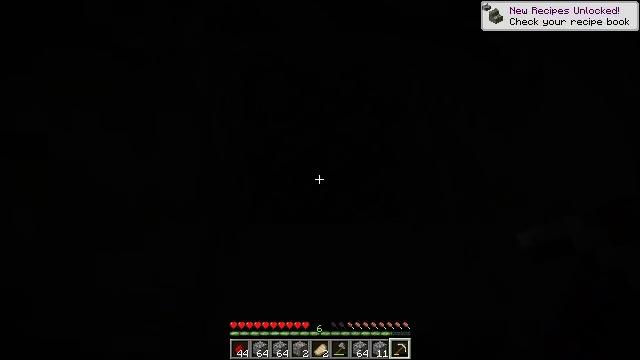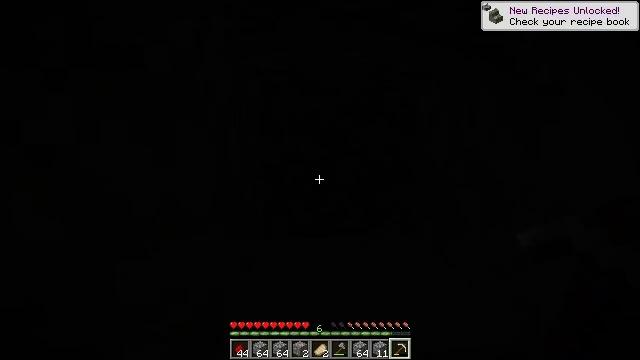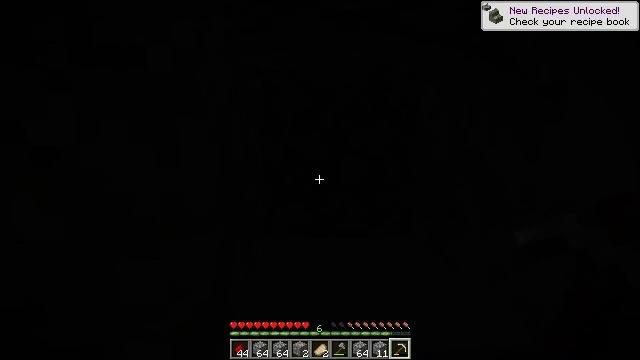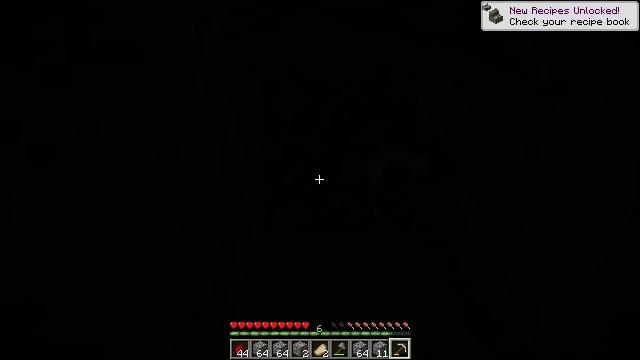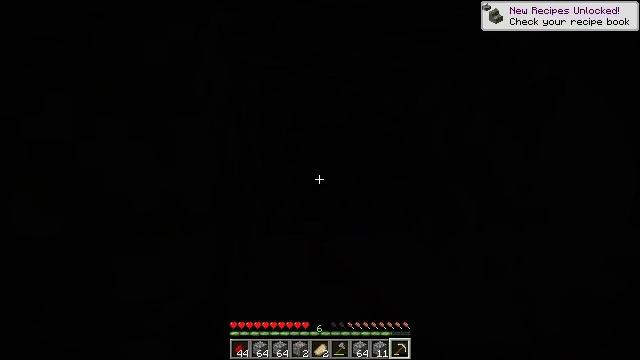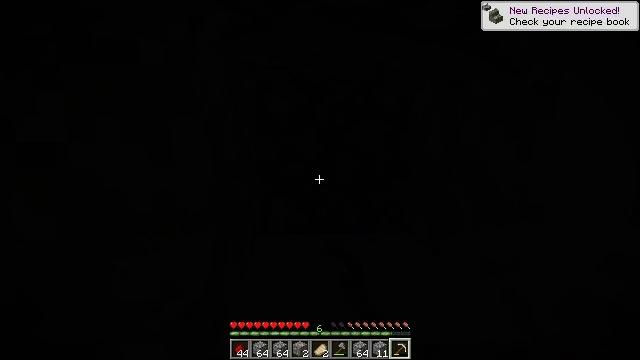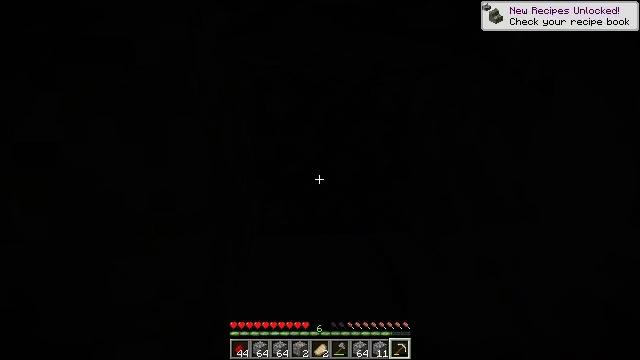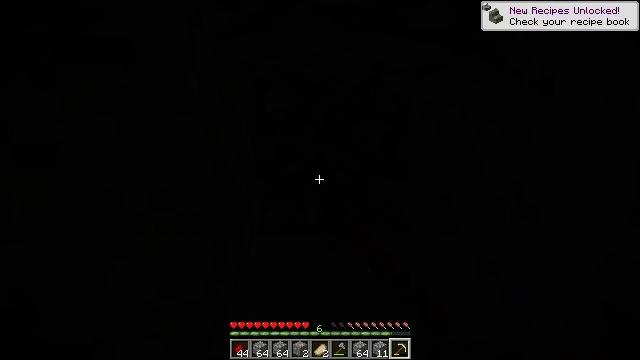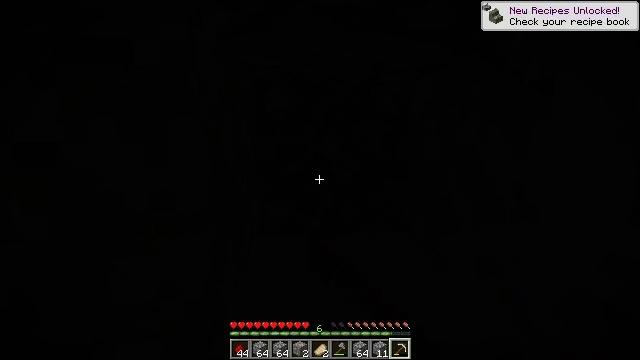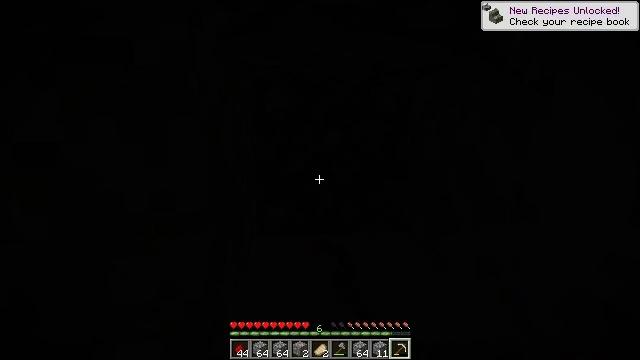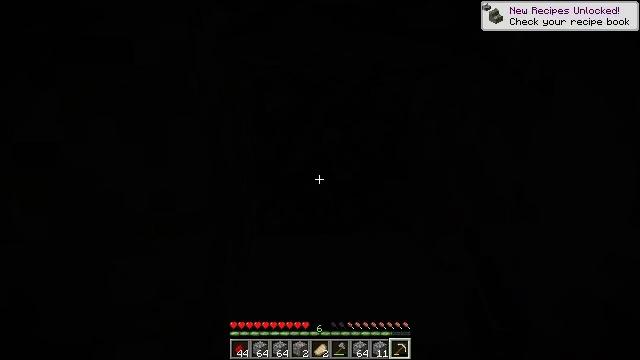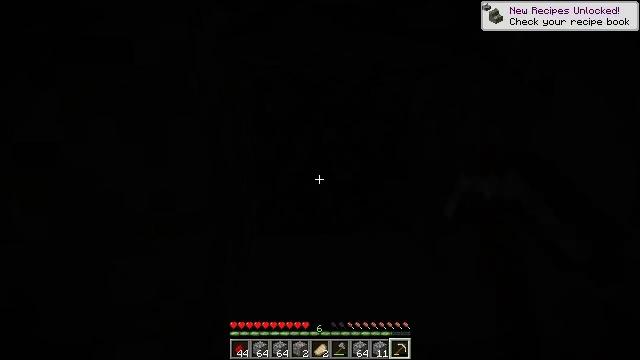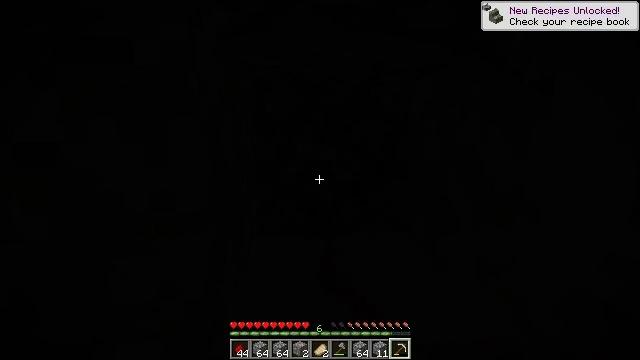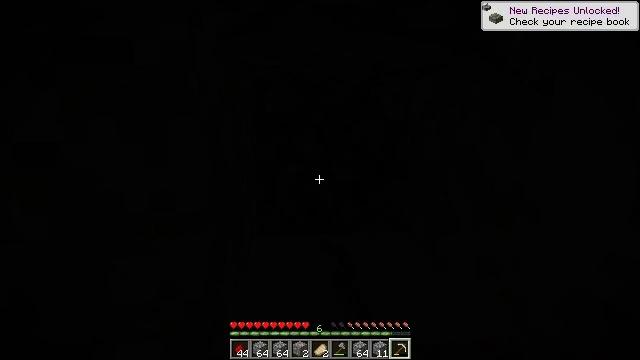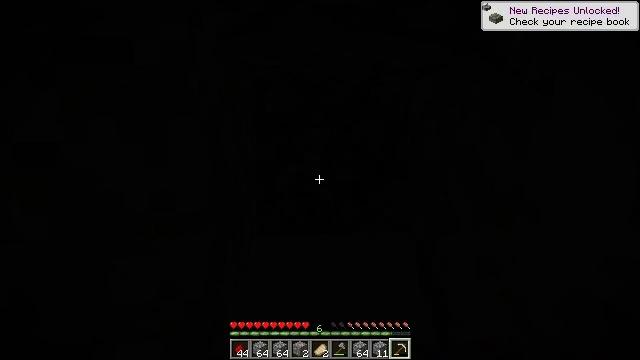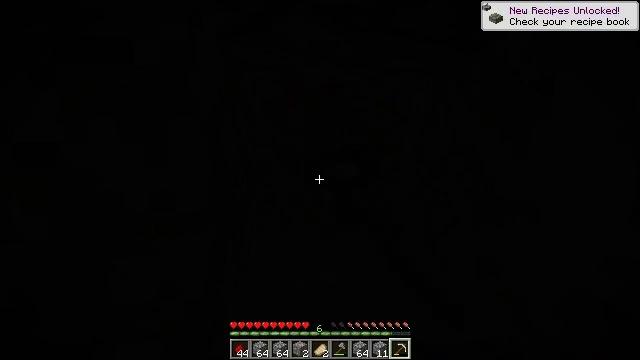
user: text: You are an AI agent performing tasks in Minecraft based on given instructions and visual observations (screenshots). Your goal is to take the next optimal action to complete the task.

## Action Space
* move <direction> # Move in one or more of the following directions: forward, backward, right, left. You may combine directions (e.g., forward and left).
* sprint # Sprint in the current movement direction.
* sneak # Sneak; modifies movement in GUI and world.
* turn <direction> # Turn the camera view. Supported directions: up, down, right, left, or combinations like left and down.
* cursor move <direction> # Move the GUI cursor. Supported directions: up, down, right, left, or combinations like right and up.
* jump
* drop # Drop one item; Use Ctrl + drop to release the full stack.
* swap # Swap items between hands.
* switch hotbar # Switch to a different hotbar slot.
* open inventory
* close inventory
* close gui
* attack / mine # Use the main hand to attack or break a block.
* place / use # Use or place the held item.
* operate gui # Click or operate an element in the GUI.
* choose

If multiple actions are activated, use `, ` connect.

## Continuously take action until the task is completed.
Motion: motion action
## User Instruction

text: Extract mossy cobblestone using a pickaxe.
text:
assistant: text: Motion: turn left and up
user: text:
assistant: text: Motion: attack / mine
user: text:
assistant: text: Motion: attack / mine
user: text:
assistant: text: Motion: attack / mine
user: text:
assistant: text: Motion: attack / mine
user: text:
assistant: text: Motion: attack / mine
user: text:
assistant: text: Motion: attack / mine
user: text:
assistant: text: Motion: attack / mine
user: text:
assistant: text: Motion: attack / mine
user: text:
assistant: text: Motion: attack / mine
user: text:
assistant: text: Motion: attack / mine
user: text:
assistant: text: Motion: attack / mine
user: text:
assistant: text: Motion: attack / mine
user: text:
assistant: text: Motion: attack / mine
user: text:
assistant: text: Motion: attack / mine
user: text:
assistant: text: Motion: attack / mine
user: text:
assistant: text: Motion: attack / mine
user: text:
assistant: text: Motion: attack / mine
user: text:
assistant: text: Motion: attack / mine
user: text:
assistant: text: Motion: attack / mine